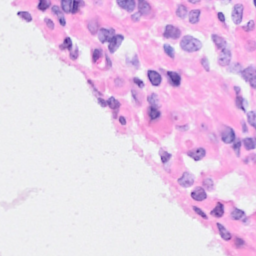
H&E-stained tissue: Breast